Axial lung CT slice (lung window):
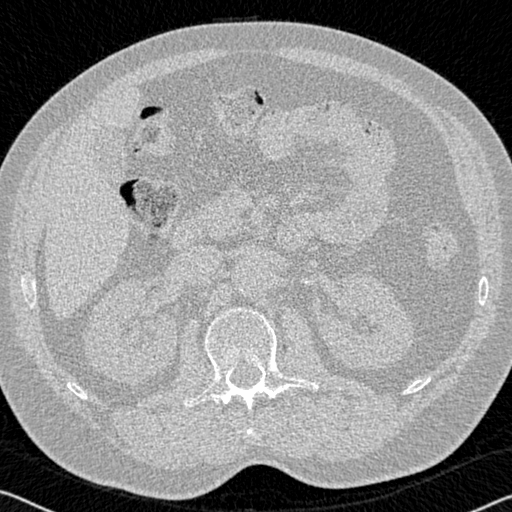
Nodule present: no